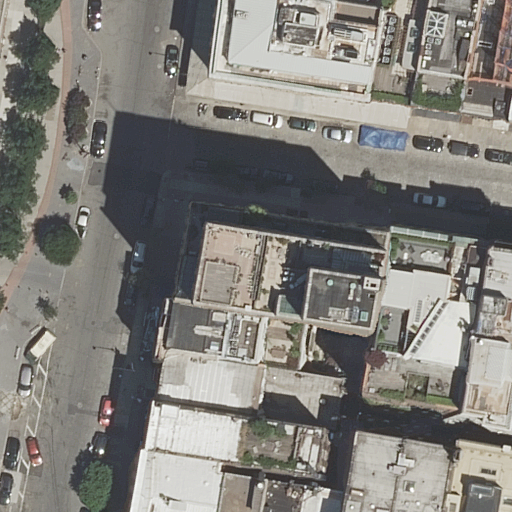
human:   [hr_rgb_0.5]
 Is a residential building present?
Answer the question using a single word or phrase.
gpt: yes

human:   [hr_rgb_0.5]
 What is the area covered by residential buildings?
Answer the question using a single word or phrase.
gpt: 3946m2

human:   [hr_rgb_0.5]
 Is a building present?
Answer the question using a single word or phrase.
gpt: yes

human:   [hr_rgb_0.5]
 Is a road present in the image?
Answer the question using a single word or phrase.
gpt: yes

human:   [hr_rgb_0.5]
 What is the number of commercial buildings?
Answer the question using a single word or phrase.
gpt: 0

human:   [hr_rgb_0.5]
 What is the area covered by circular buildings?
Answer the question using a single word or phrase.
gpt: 0m2

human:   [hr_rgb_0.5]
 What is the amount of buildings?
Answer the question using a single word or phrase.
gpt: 18

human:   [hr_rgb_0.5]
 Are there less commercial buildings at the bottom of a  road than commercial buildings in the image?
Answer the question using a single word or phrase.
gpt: no

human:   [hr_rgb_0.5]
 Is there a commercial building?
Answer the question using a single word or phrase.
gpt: no

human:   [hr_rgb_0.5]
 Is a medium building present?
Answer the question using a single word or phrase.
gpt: yes

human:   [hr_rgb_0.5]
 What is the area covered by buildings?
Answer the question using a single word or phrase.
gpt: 3946m2

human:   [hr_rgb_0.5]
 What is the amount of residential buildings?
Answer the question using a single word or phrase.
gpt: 18

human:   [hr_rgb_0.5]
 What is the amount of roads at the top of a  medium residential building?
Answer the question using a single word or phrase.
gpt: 1

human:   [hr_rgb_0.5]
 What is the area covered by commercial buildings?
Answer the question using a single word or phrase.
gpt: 0m2

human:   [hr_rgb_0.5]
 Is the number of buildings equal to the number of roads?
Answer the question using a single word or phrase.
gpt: no

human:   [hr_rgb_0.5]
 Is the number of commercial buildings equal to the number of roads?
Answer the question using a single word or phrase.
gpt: no

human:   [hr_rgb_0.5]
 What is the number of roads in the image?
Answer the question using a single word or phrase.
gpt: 2

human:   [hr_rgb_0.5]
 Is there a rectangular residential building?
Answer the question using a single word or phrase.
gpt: yes

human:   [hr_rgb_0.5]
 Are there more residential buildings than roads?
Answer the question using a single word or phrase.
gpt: yes

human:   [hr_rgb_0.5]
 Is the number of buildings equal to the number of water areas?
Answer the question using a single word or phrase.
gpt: no

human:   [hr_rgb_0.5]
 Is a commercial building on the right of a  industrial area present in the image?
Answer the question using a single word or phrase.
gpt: no

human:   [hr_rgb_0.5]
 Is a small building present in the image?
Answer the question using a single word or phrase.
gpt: yes

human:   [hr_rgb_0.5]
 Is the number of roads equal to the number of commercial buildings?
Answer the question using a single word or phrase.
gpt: no

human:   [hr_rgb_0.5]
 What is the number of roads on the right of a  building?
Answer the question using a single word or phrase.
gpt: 2

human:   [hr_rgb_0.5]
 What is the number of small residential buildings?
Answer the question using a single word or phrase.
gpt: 8

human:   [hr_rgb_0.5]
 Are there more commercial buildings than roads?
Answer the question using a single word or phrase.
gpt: no

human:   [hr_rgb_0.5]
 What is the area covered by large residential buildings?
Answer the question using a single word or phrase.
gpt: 1483m2

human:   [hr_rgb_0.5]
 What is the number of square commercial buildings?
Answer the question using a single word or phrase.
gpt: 0

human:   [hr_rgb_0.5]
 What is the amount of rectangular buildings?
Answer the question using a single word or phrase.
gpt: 17

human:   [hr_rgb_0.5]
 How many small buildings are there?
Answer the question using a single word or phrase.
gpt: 8

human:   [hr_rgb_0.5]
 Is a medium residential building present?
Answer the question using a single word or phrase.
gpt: yes

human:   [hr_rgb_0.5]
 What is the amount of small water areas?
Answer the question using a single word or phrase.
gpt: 0

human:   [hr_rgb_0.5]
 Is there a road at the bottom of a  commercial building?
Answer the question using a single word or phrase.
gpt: no

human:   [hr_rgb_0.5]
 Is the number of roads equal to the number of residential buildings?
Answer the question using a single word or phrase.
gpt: no

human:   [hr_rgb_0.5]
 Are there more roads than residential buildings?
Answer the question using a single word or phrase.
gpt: no

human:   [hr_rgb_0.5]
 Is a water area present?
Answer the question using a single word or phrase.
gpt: no

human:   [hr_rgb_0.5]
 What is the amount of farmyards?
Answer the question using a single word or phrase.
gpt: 0

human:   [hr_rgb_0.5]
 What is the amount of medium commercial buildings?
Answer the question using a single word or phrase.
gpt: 0

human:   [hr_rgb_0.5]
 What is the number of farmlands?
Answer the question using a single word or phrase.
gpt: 0

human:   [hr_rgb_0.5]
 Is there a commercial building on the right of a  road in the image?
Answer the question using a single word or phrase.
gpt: no

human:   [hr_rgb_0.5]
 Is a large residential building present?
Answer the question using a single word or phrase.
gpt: yes

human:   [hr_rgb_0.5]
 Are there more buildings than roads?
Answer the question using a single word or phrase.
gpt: yes

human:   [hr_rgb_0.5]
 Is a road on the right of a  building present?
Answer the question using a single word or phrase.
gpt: yes

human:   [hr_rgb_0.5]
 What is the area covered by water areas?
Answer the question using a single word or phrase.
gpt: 0m2

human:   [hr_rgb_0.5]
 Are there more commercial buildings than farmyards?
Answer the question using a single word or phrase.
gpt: no

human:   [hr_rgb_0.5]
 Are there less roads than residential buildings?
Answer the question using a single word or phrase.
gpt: yes

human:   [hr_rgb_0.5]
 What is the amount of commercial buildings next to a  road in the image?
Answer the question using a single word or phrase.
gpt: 0

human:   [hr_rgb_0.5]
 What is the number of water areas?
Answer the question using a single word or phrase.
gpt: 0

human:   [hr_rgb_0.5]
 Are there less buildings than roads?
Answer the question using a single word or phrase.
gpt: no

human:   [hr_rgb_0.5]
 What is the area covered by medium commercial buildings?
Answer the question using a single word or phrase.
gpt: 0m2

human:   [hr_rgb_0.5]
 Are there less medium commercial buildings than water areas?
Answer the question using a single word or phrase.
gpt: no

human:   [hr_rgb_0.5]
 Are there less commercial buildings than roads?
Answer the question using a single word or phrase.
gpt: yes

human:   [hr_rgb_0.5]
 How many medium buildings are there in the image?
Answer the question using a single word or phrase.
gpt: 8

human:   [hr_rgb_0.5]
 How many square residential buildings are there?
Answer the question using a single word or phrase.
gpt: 0

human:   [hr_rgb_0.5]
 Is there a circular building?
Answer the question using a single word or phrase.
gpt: no

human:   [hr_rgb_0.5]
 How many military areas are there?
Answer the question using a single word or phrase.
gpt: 0

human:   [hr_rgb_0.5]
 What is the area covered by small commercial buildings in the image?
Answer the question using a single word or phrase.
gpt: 0m2

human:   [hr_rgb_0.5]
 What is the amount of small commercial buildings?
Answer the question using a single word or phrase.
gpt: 0

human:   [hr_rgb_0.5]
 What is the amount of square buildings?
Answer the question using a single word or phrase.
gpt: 0

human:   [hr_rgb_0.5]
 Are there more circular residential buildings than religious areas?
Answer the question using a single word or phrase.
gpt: no

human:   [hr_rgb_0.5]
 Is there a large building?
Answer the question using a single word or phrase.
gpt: yes

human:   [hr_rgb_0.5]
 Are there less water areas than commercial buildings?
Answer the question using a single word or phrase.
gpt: no

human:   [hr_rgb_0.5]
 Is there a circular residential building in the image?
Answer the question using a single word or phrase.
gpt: no

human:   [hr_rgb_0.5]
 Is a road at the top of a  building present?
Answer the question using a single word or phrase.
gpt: yes